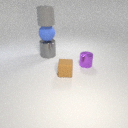
large blue rubber sphere above large gray metal cylinder